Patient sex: M
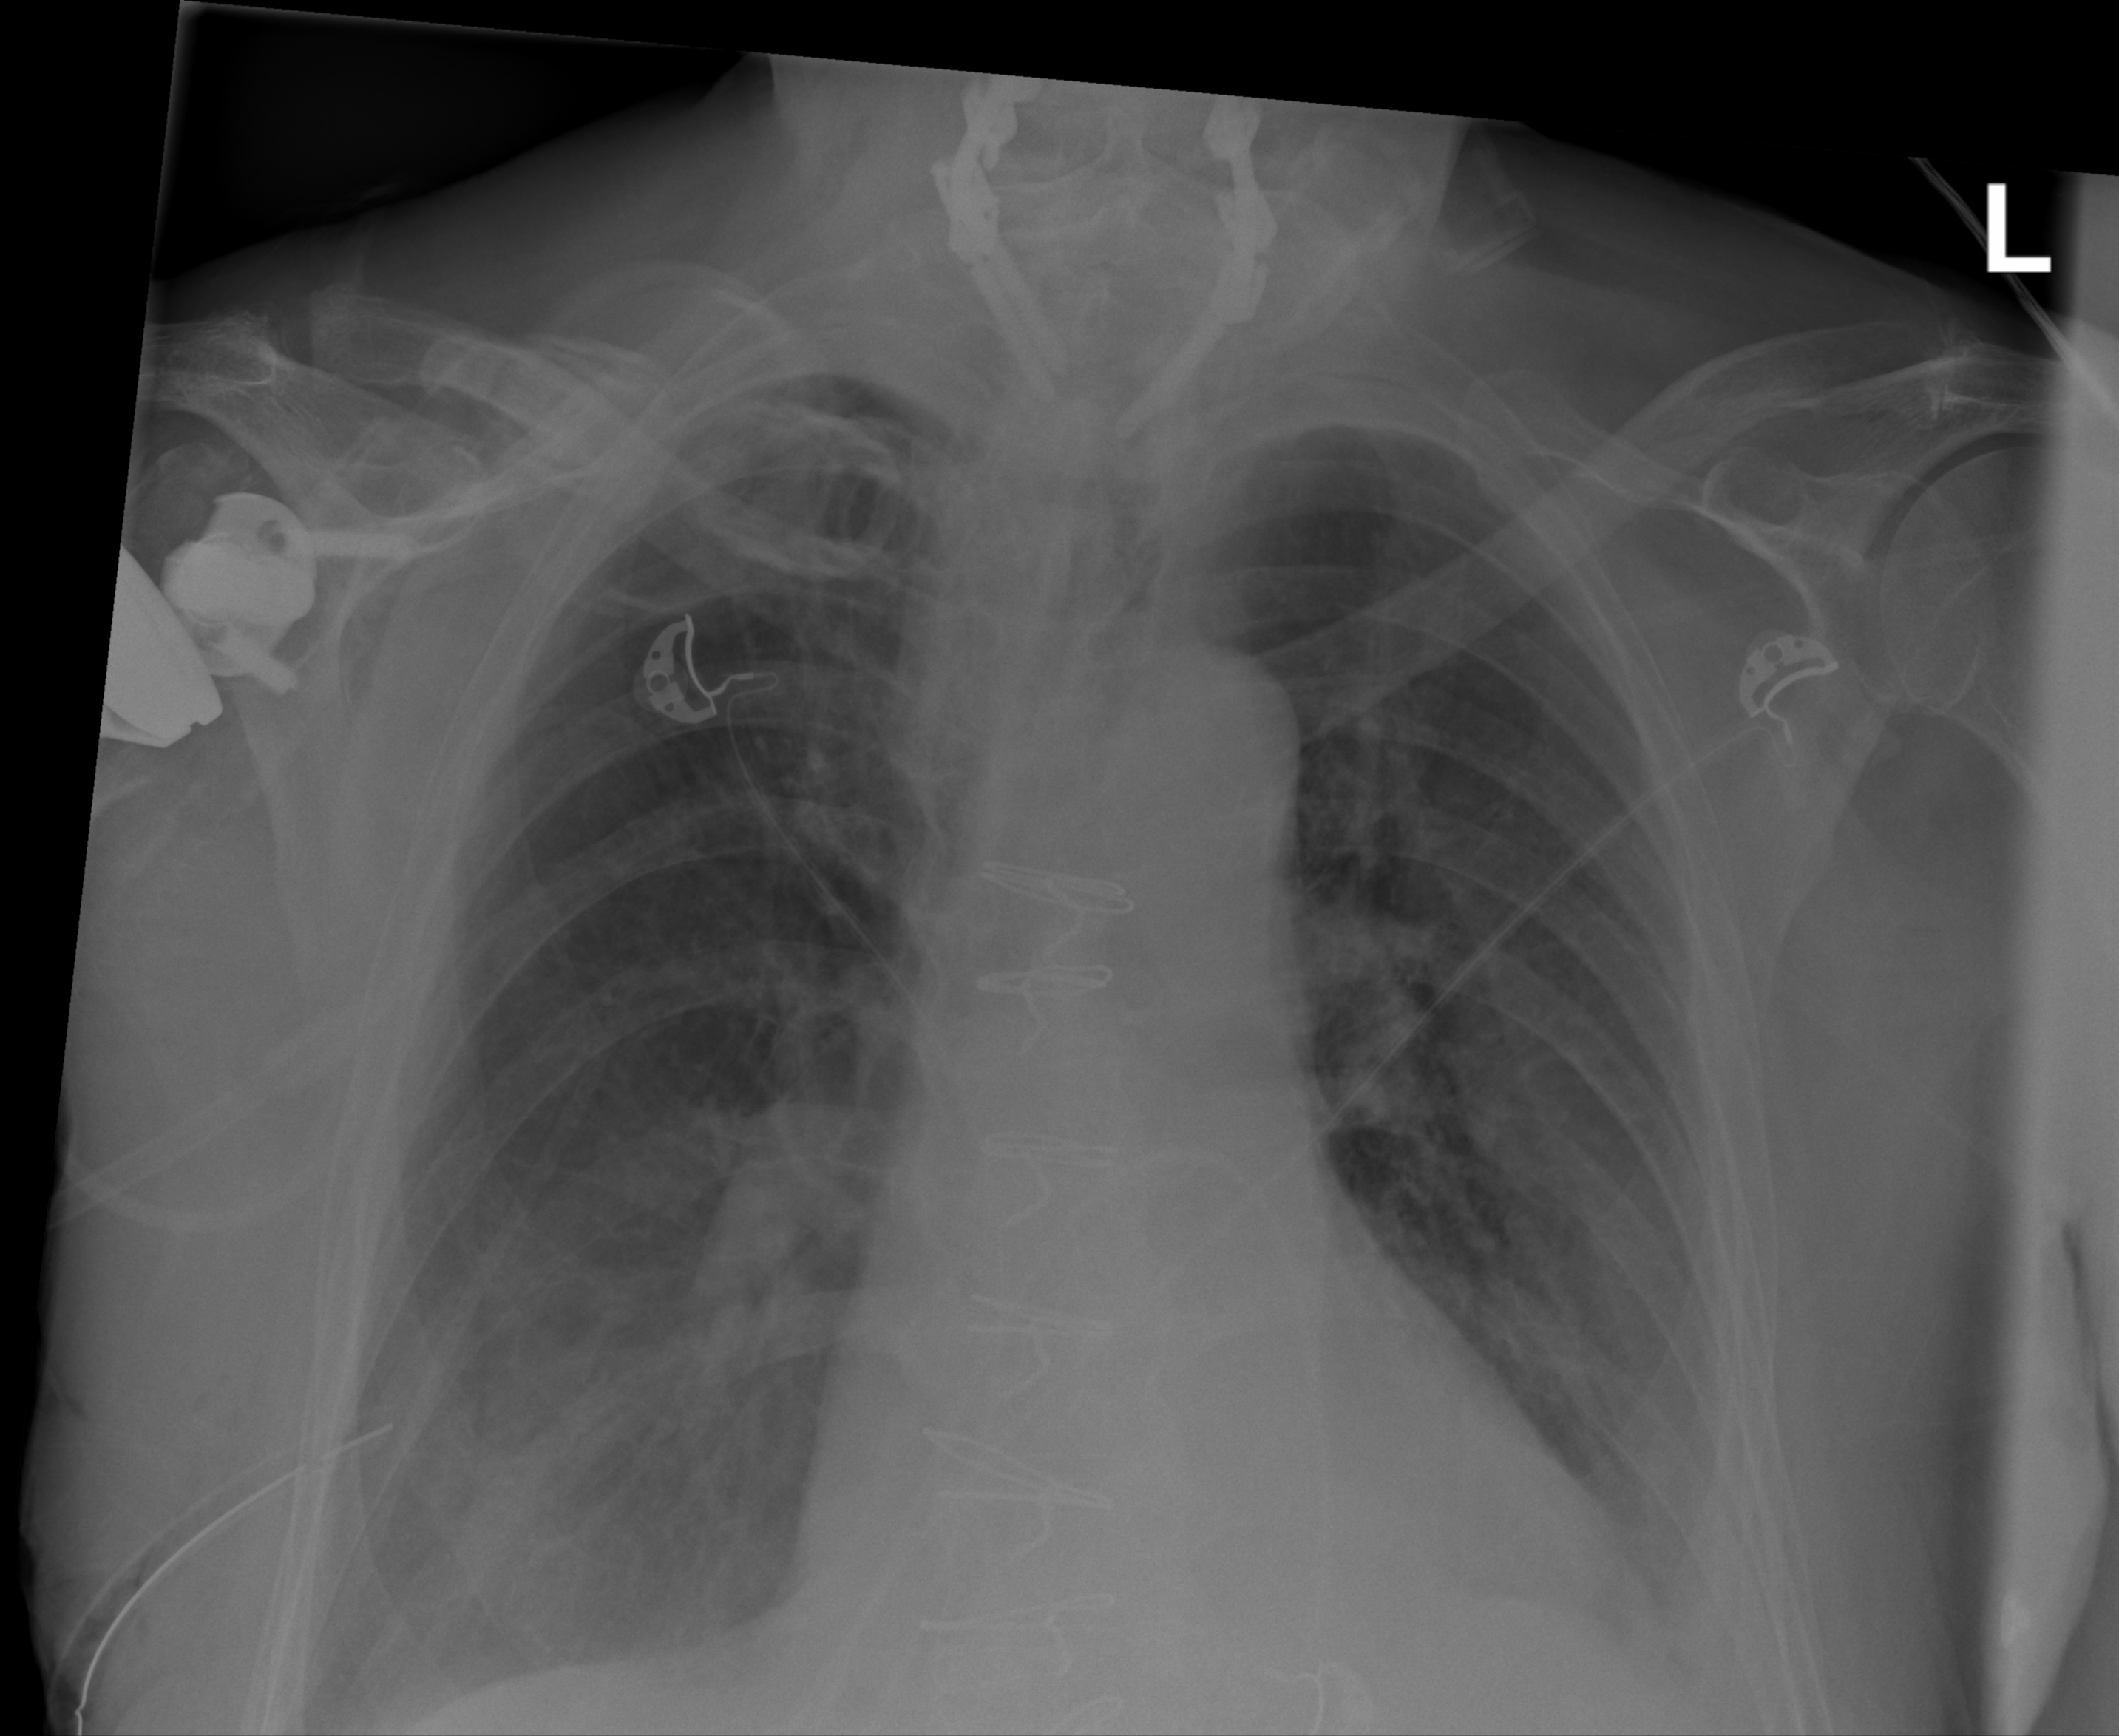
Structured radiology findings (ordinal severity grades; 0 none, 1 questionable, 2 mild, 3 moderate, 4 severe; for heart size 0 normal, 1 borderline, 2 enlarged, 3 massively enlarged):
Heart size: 1
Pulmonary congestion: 0
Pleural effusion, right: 2
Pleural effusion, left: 2
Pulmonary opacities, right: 0
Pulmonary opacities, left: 0
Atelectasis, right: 2
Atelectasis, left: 2